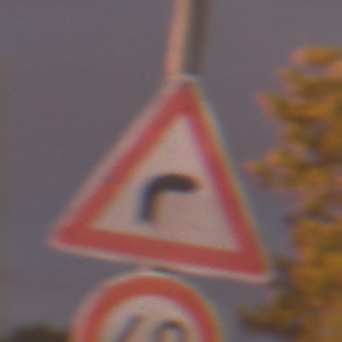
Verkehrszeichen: KurveRechts
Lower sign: Geschwindigkeit40
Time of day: Night
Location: Outdoor (Suburban)
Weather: PartlyCloudy
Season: NotSpecified
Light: Artificial